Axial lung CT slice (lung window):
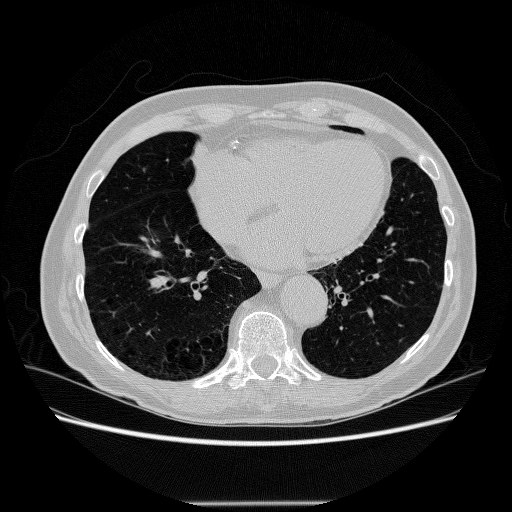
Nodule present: no